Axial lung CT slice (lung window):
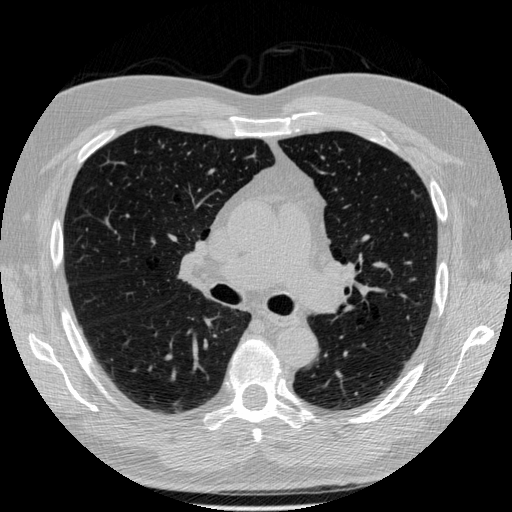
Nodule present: no